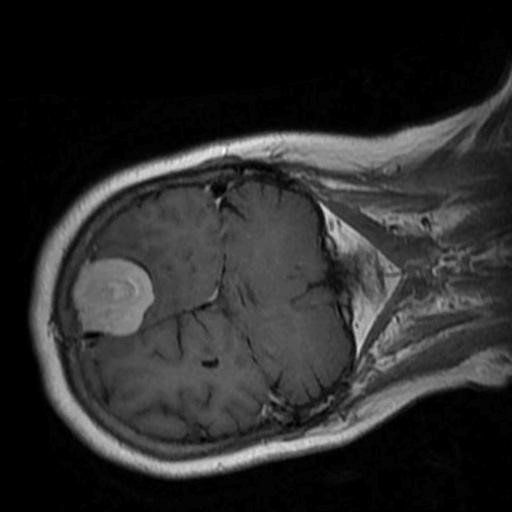
Label: brain_menin